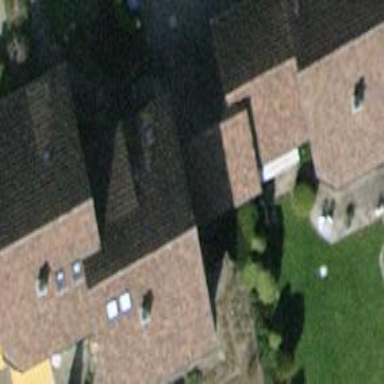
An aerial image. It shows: Terrace building with gabled roof.